Aerial crown-view tile of a tropical tree (Barro Colorado Island, Panama), acquired 20241112:
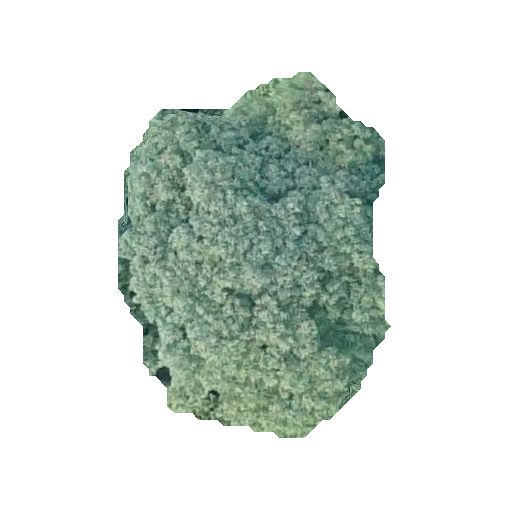
Species: Astronium graveolens
GBIF accepted scientific name: Astronium graveolens
Crown area: 118.609 m²